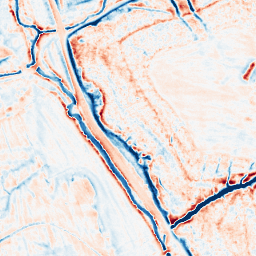
Category: edge_preserving
Decomposition family: anisotropic_diffusion
Decomposition parameters: iterations: 50
kappa: 100
gamma: 0.1
Upsampling method: bilinear
Upsampling parameters: scale: 4
Upsampling scale: 4